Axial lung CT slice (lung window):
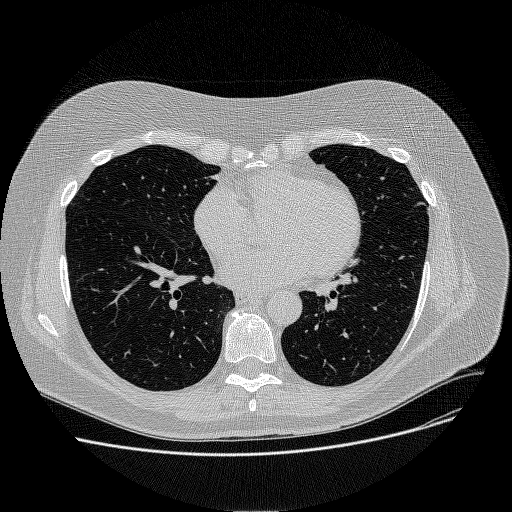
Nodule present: no